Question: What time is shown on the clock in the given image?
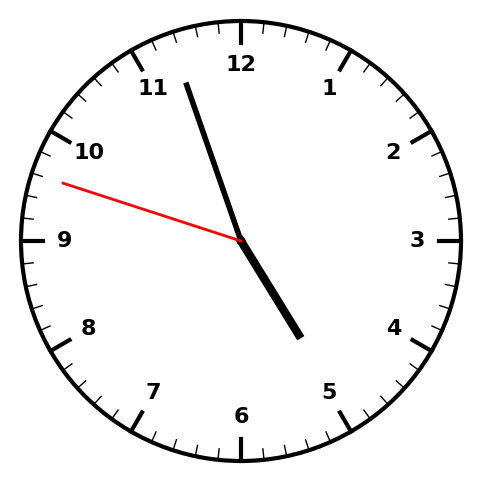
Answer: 04:56:48